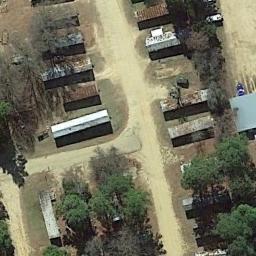
Label: residential